Question: I am using VS2010 WebTest to inovoke a list of WCF operations in sequence.
First call is to obtain a session token from the server. This token has to be passed as request element to all subsequent calls. I have extracted this 'token' and stored this into 'Context' as 'MyToken'.

I need your help to find out how to bind 'MyToken' into subsequent 'xml requests'.
Is there any directive like '<%# %>' for this purpose.
Thank you for your help.
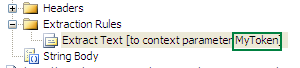
Answer: After a bit of more search, I have found out that we can use double curly braces to bind 'Context Parameters' in string body of the request Xmls. As below -
'''
{{MyToken}}
'''
Visual Studio replaces these token in the 'XML Requests' with values at runtime, dynamically.